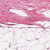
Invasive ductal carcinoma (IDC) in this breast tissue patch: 0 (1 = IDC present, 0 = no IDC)